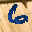
Label: 6